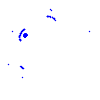
Particle: kaon